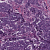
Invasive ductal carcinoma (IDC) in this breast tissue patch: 1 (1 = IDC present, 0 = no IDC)